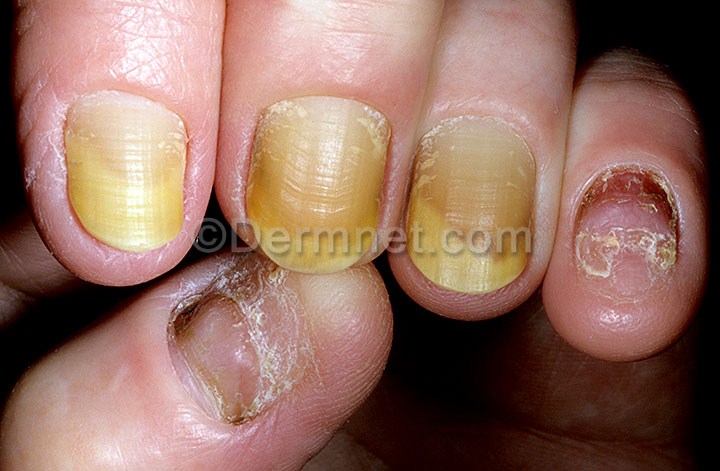
Disease: Nail Fungus and other Nail Disease